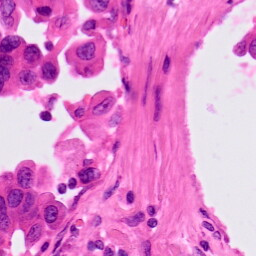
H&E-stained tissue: Lung